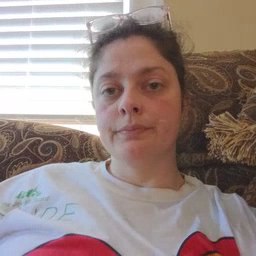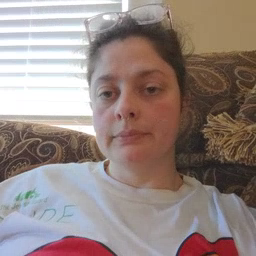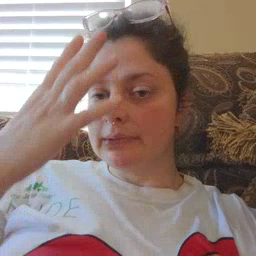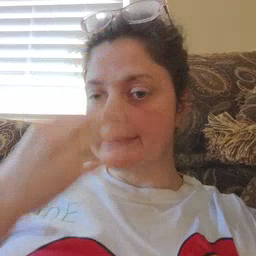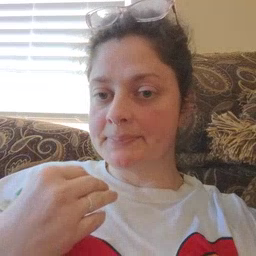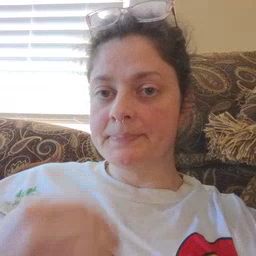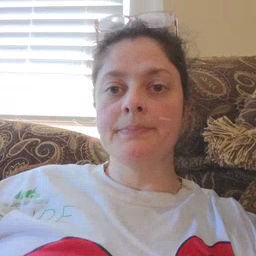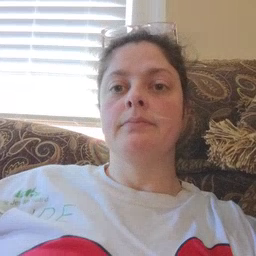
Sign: sleep